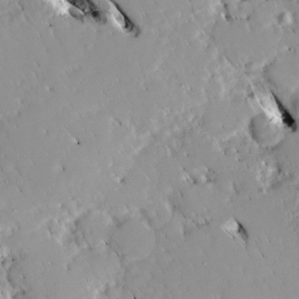
Label: non_frost